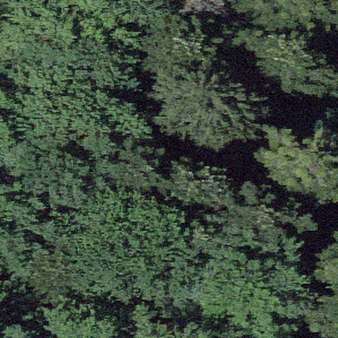
Label: other